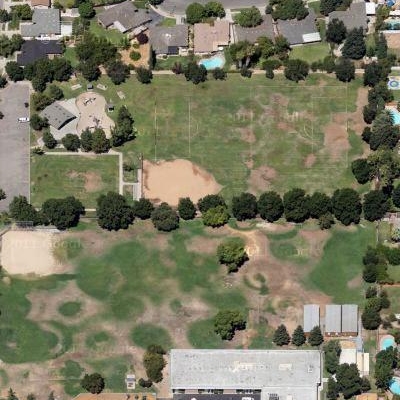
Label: aGrass